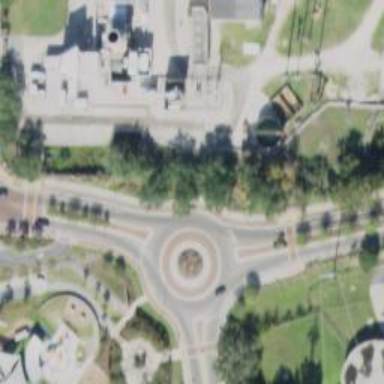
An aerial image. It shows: Roundabout at tertiary road junction.